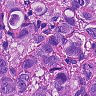
Metastatic tissue present: yes